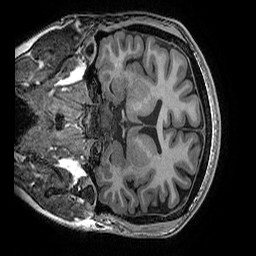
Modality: T1w
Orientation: coronal
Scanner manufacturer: ge
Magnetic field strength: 3 T
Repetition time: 0.008184 s
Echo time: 0.003192 s